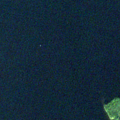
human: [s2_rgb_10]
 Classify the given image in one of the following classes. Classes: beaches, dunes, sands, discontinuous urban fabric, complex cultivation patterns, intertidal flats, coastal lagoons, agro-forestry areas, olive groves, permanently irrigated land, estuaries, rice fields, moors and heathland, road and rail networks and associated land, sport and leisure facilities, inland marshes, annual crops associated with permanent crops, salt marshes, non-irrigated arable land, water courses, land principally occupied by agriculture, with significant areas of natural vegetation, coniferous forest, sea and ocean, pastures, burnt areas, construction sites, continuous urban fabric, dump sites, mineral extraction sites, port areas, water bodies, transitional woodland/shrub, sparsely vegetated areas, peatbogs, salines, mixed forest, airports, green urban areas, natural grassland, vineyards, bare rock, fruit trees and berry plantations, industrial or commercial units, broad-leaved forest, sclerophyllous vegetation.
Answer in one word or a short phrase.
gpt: coniferous forest, water bodies